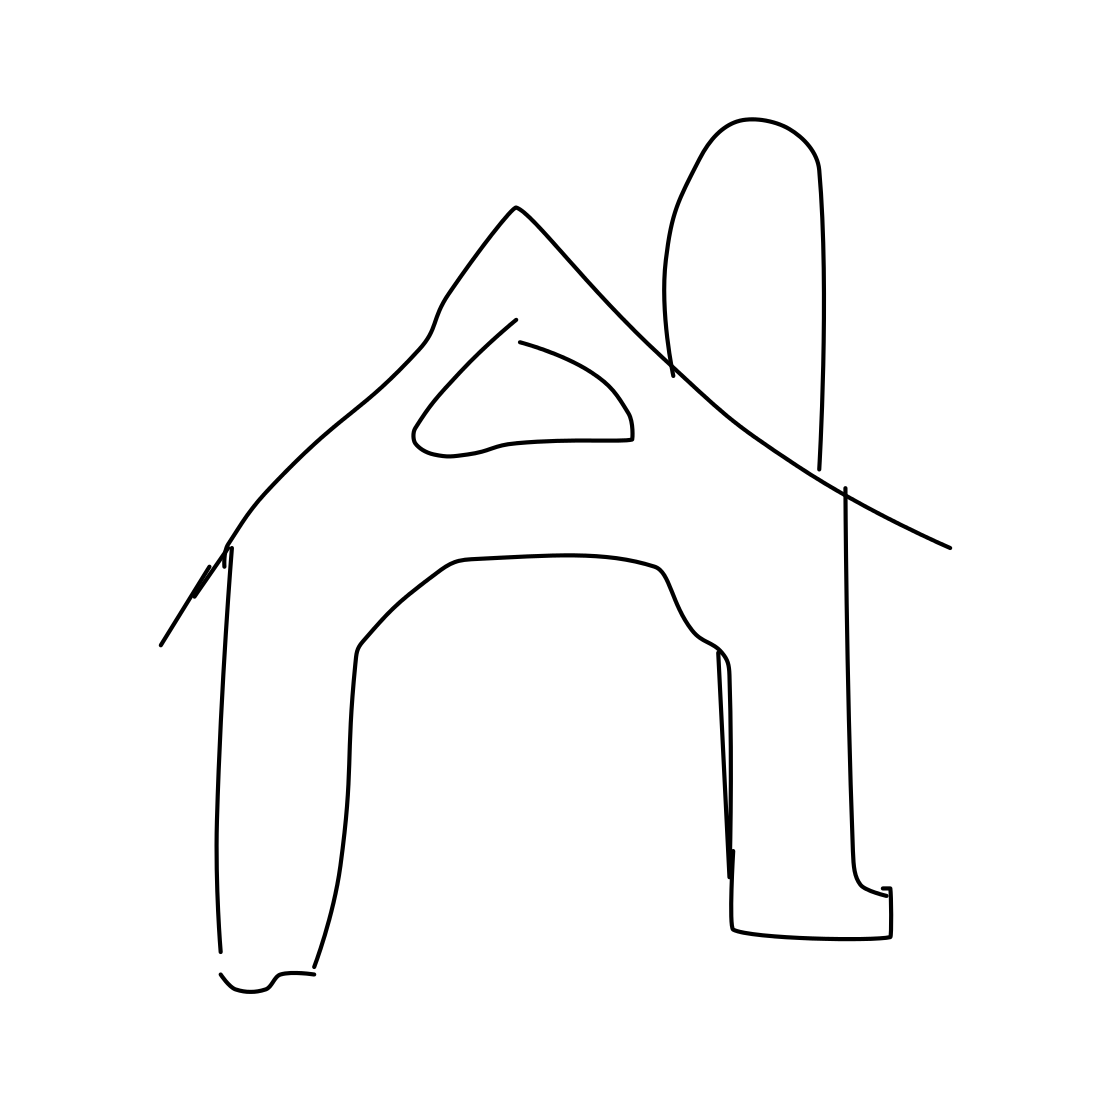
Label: barn